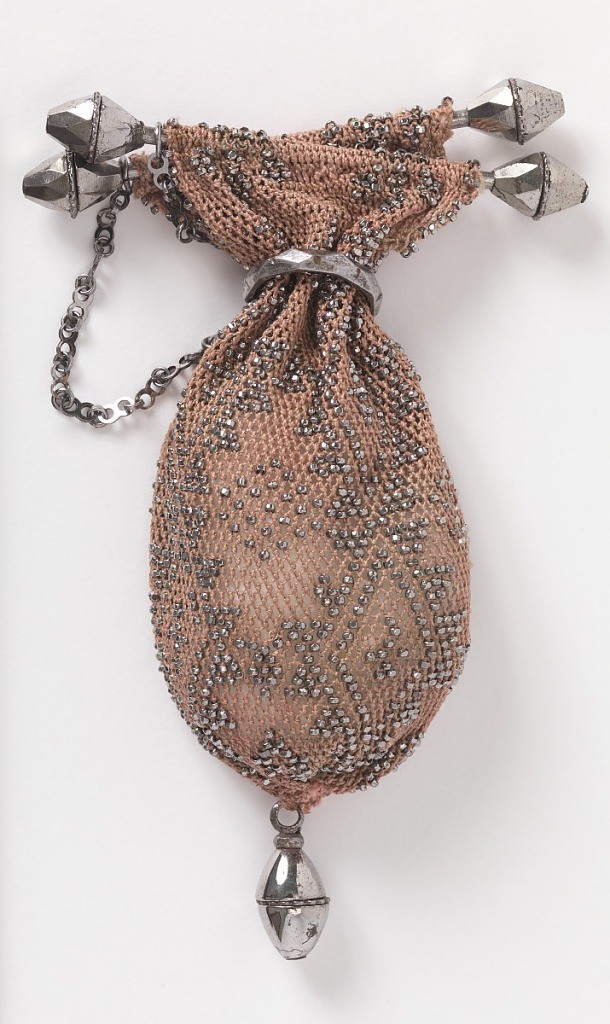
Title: Purse
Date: early 19th century
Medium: silk, metal Technique: beaded crochet
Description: Rose crocheted silk with fine cut steel beads; steel ring and bars at top.